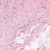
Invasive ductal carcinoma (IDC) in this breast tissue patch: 0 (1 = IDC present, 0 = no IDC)